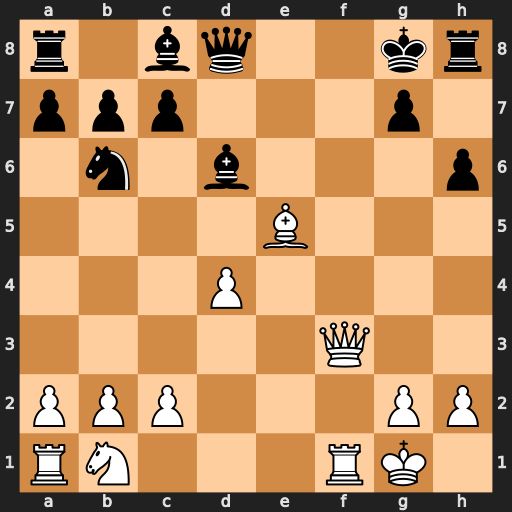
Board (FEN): r1bq2kr/ppp3p1/1n1b3p/4B3/3P4/5Q2/PPP3PP/RN3RK1
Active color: w
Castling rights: -
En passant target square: -
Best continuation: Qf7+ Kh7 Qxg7#